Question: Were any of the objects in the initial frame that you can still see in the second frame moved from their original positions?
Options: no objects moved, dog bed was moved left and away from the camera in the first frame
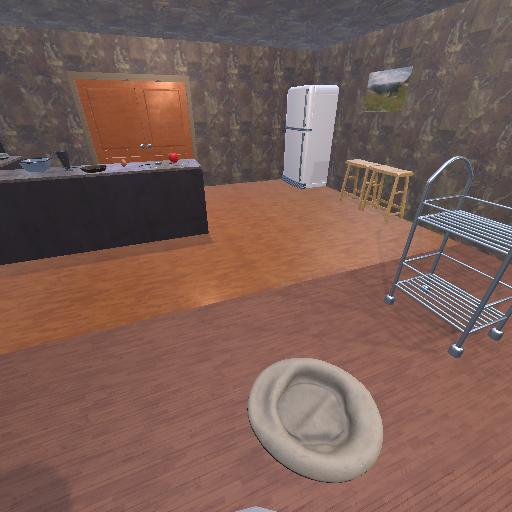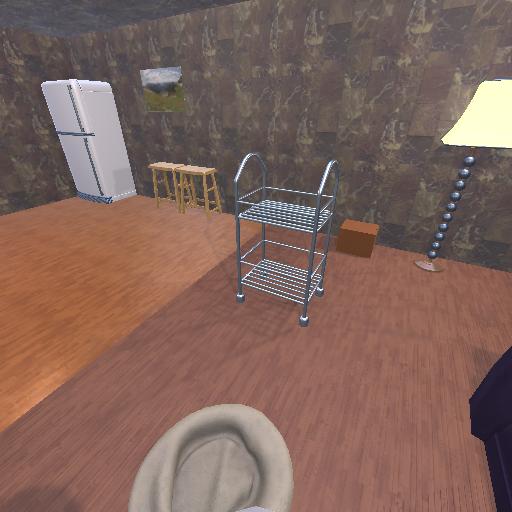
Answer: no objects moved